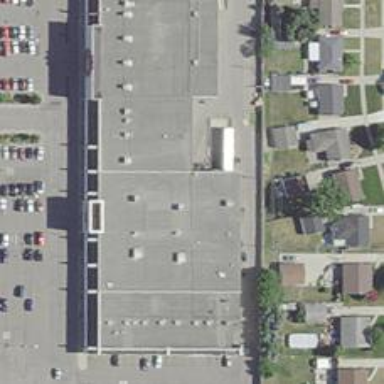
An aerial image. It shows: Retail building housing hardware shop.